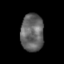
Tissue: skin
Cell type: Epithelial cells
Senescence score: 0.2664
Nuclear area (px): 848
Mean DAPI intensity: 100.419